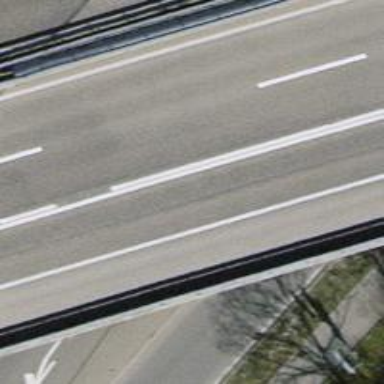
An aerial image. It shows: Bridge over motorway link with asphalt surface.